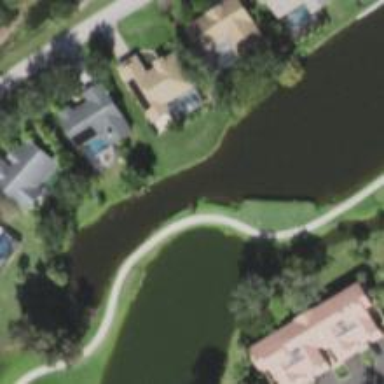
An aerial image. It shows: Footway that serves as golf path.